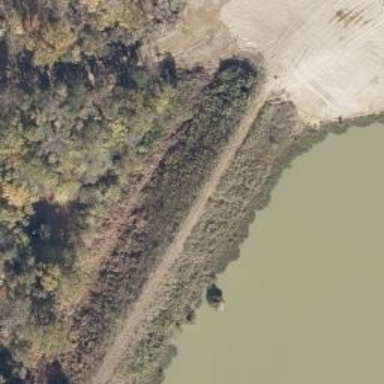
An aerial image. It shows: Dam along waterway.